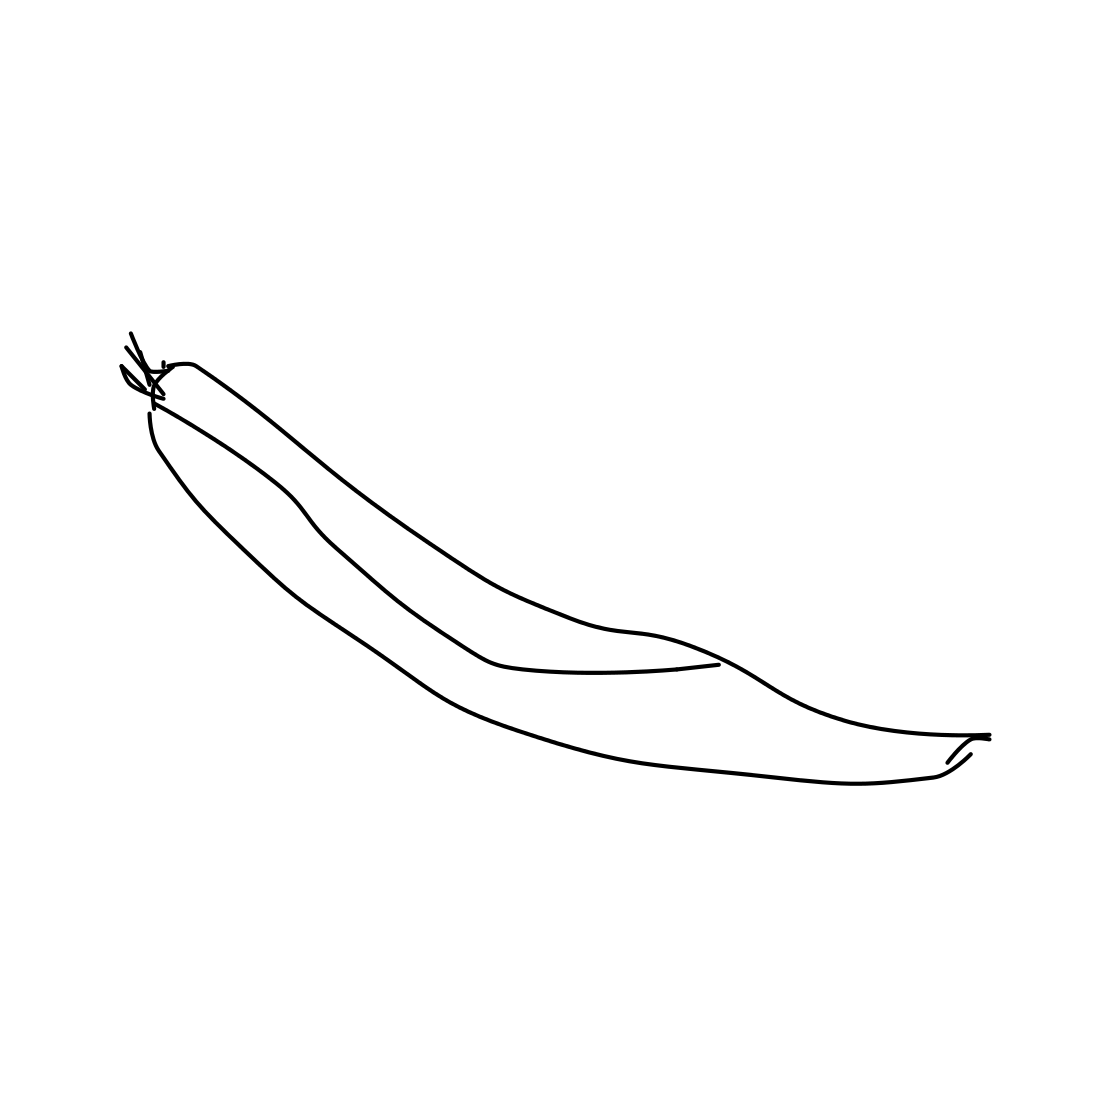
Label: banana